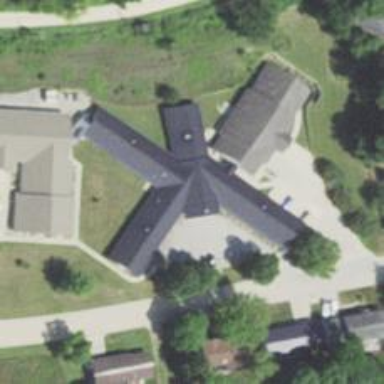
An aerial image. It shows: Nursing home.